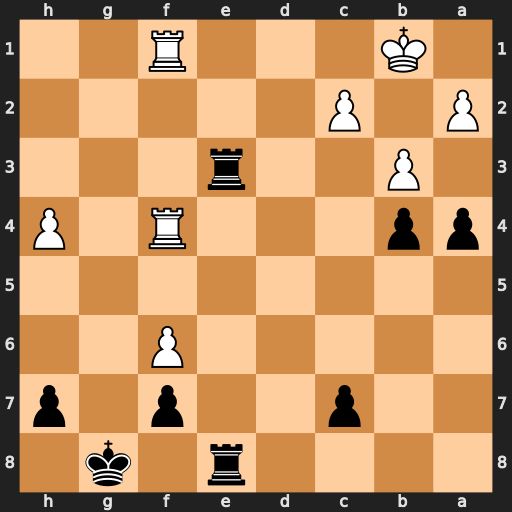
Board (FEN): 4r1k1/2p2p1p/5P2/8/pp3R1P/1P2r3/P1P5/1K3R2
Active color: b
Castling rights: -
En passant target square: -
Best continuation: Re1+ Rxe1 Rxe1+ Kb2 a3#